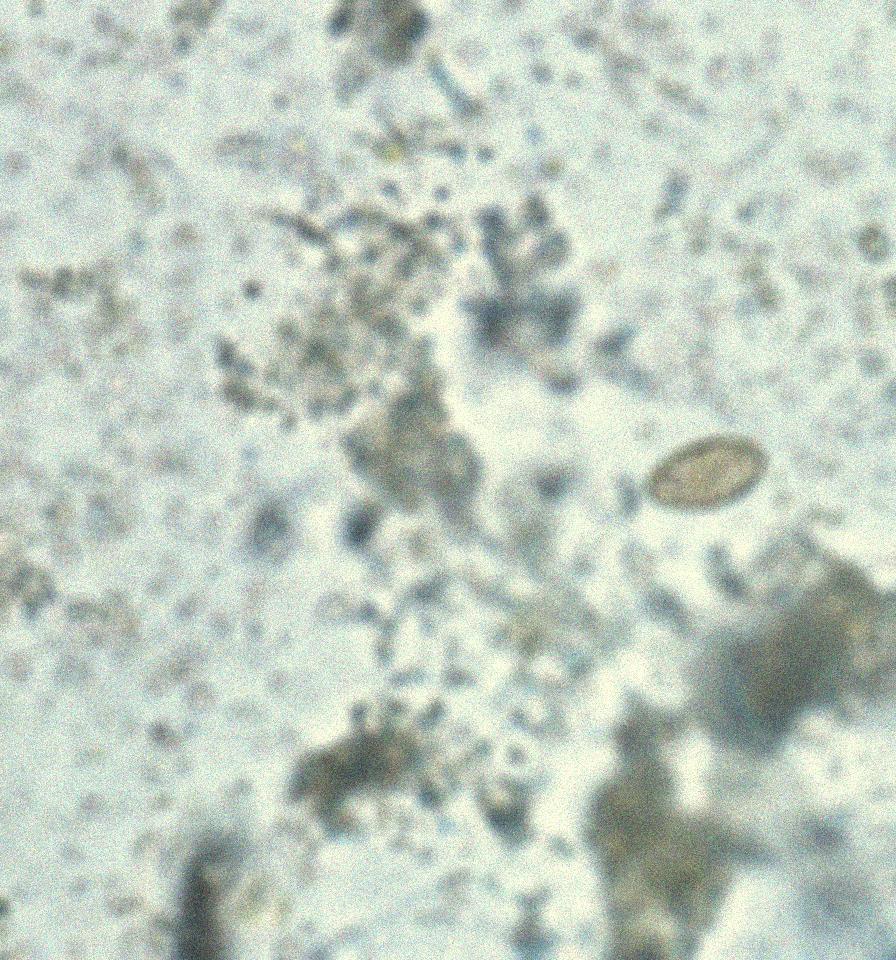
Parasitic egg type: Opisthorchis viverrine